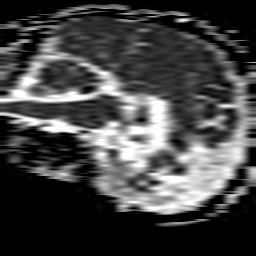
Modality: ADC
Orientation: sagittal
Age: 63
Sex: male
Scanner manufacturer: philips
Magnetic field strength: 1.5 T
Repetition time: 3.648 s
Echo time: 0.09255 s